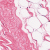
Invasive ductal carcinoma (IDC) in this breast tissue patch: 0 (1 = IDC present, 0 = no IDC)